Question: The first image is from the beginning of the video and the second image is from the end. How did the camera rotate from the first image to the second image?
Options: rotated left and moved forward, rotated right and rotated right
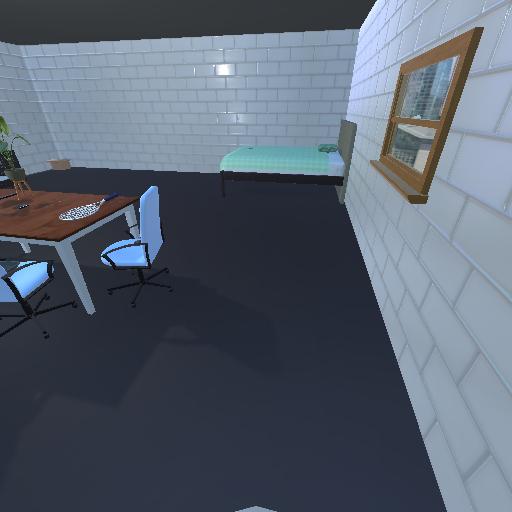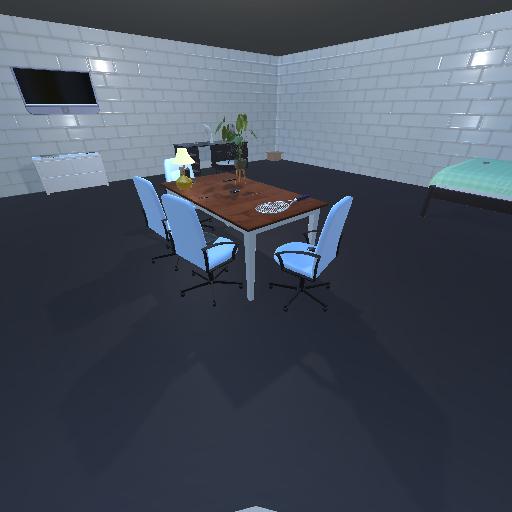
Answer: rotated left and moved forward